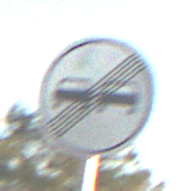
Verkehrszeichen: EndeUeberholverbot
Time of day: SunriseSunset
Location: Outdoor (Nature)
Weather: PartlyCloudy
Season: NotSpecified
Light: Natural